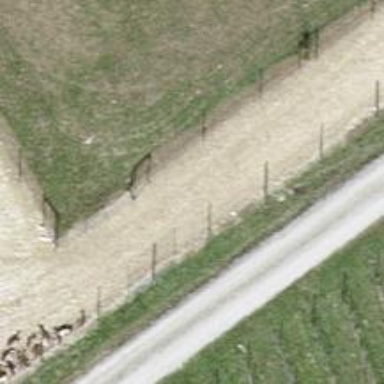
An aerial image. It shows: Fence with chain link type.